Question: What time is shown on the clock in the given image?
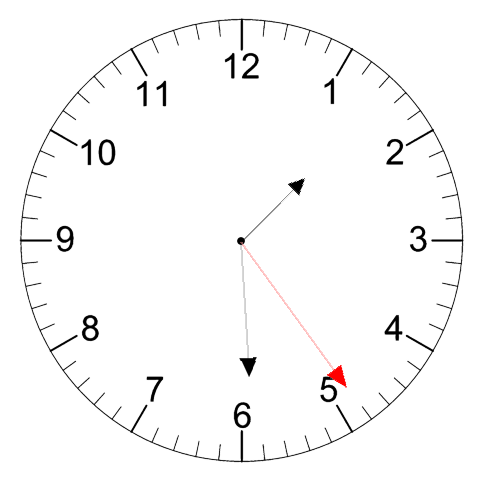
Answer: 01:29:24